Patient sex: M
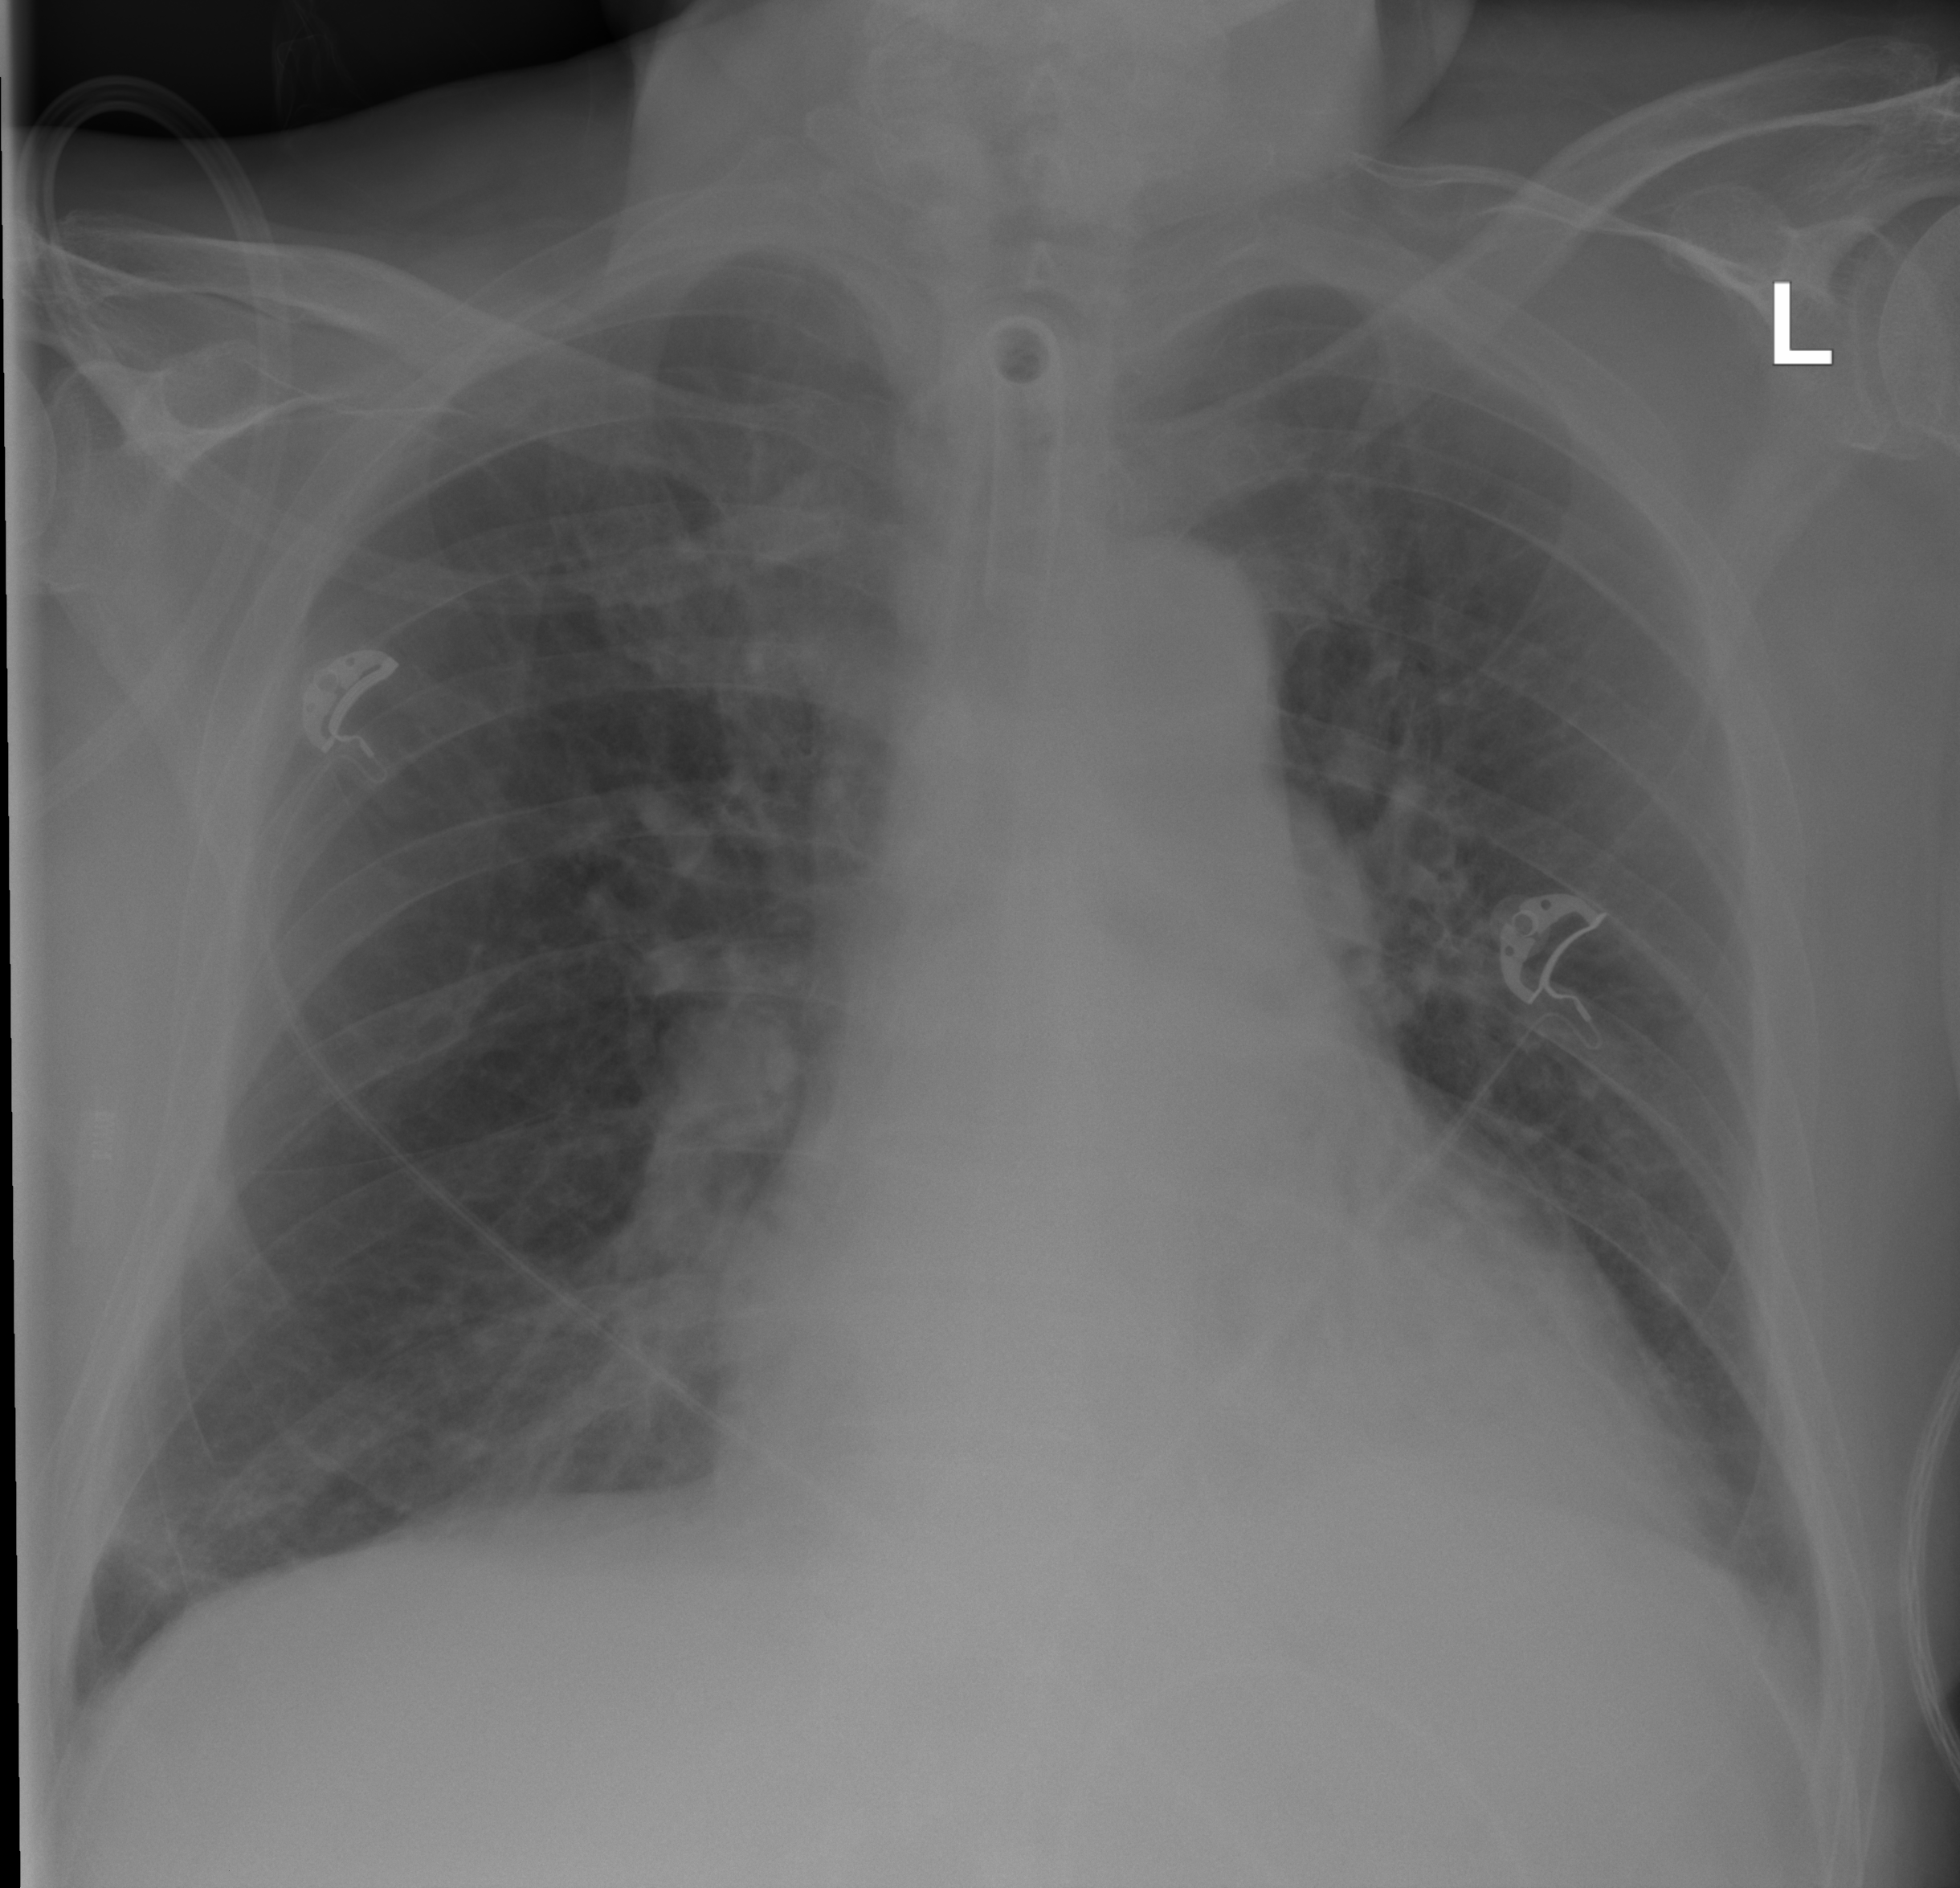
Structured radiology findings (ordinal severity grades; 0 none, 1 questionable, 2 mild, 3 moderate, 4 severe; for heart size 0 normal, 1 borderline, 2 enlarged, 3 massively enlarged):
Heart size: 2
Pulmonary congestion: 0
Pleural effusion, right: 2
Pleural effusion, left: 1
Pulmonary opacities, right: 0
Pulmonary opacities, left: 0
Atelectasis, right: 2
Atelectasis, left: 2